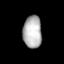
Tissue: lung
Cell type: Endothelial cells
Senescence score: 0.7009
Nuclear area (px): 591
Mean DAPI intensity: 180.472